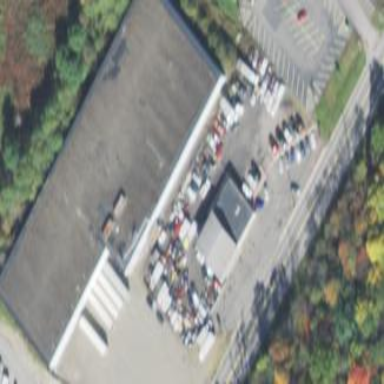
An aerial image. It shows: Warehouse building.